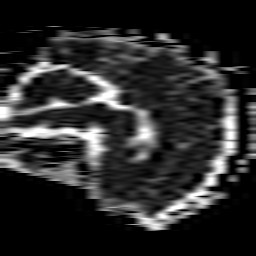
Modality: ADC
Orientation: sagittal
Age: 60
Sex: male
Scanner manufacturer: philips
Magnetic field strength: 1.5 T
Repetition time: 4.682 s
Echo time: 0.07833 s